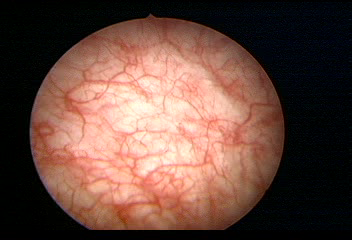
Modality: WLC
Class: Normal mucosa
Bladder cancer association: No